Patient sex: F
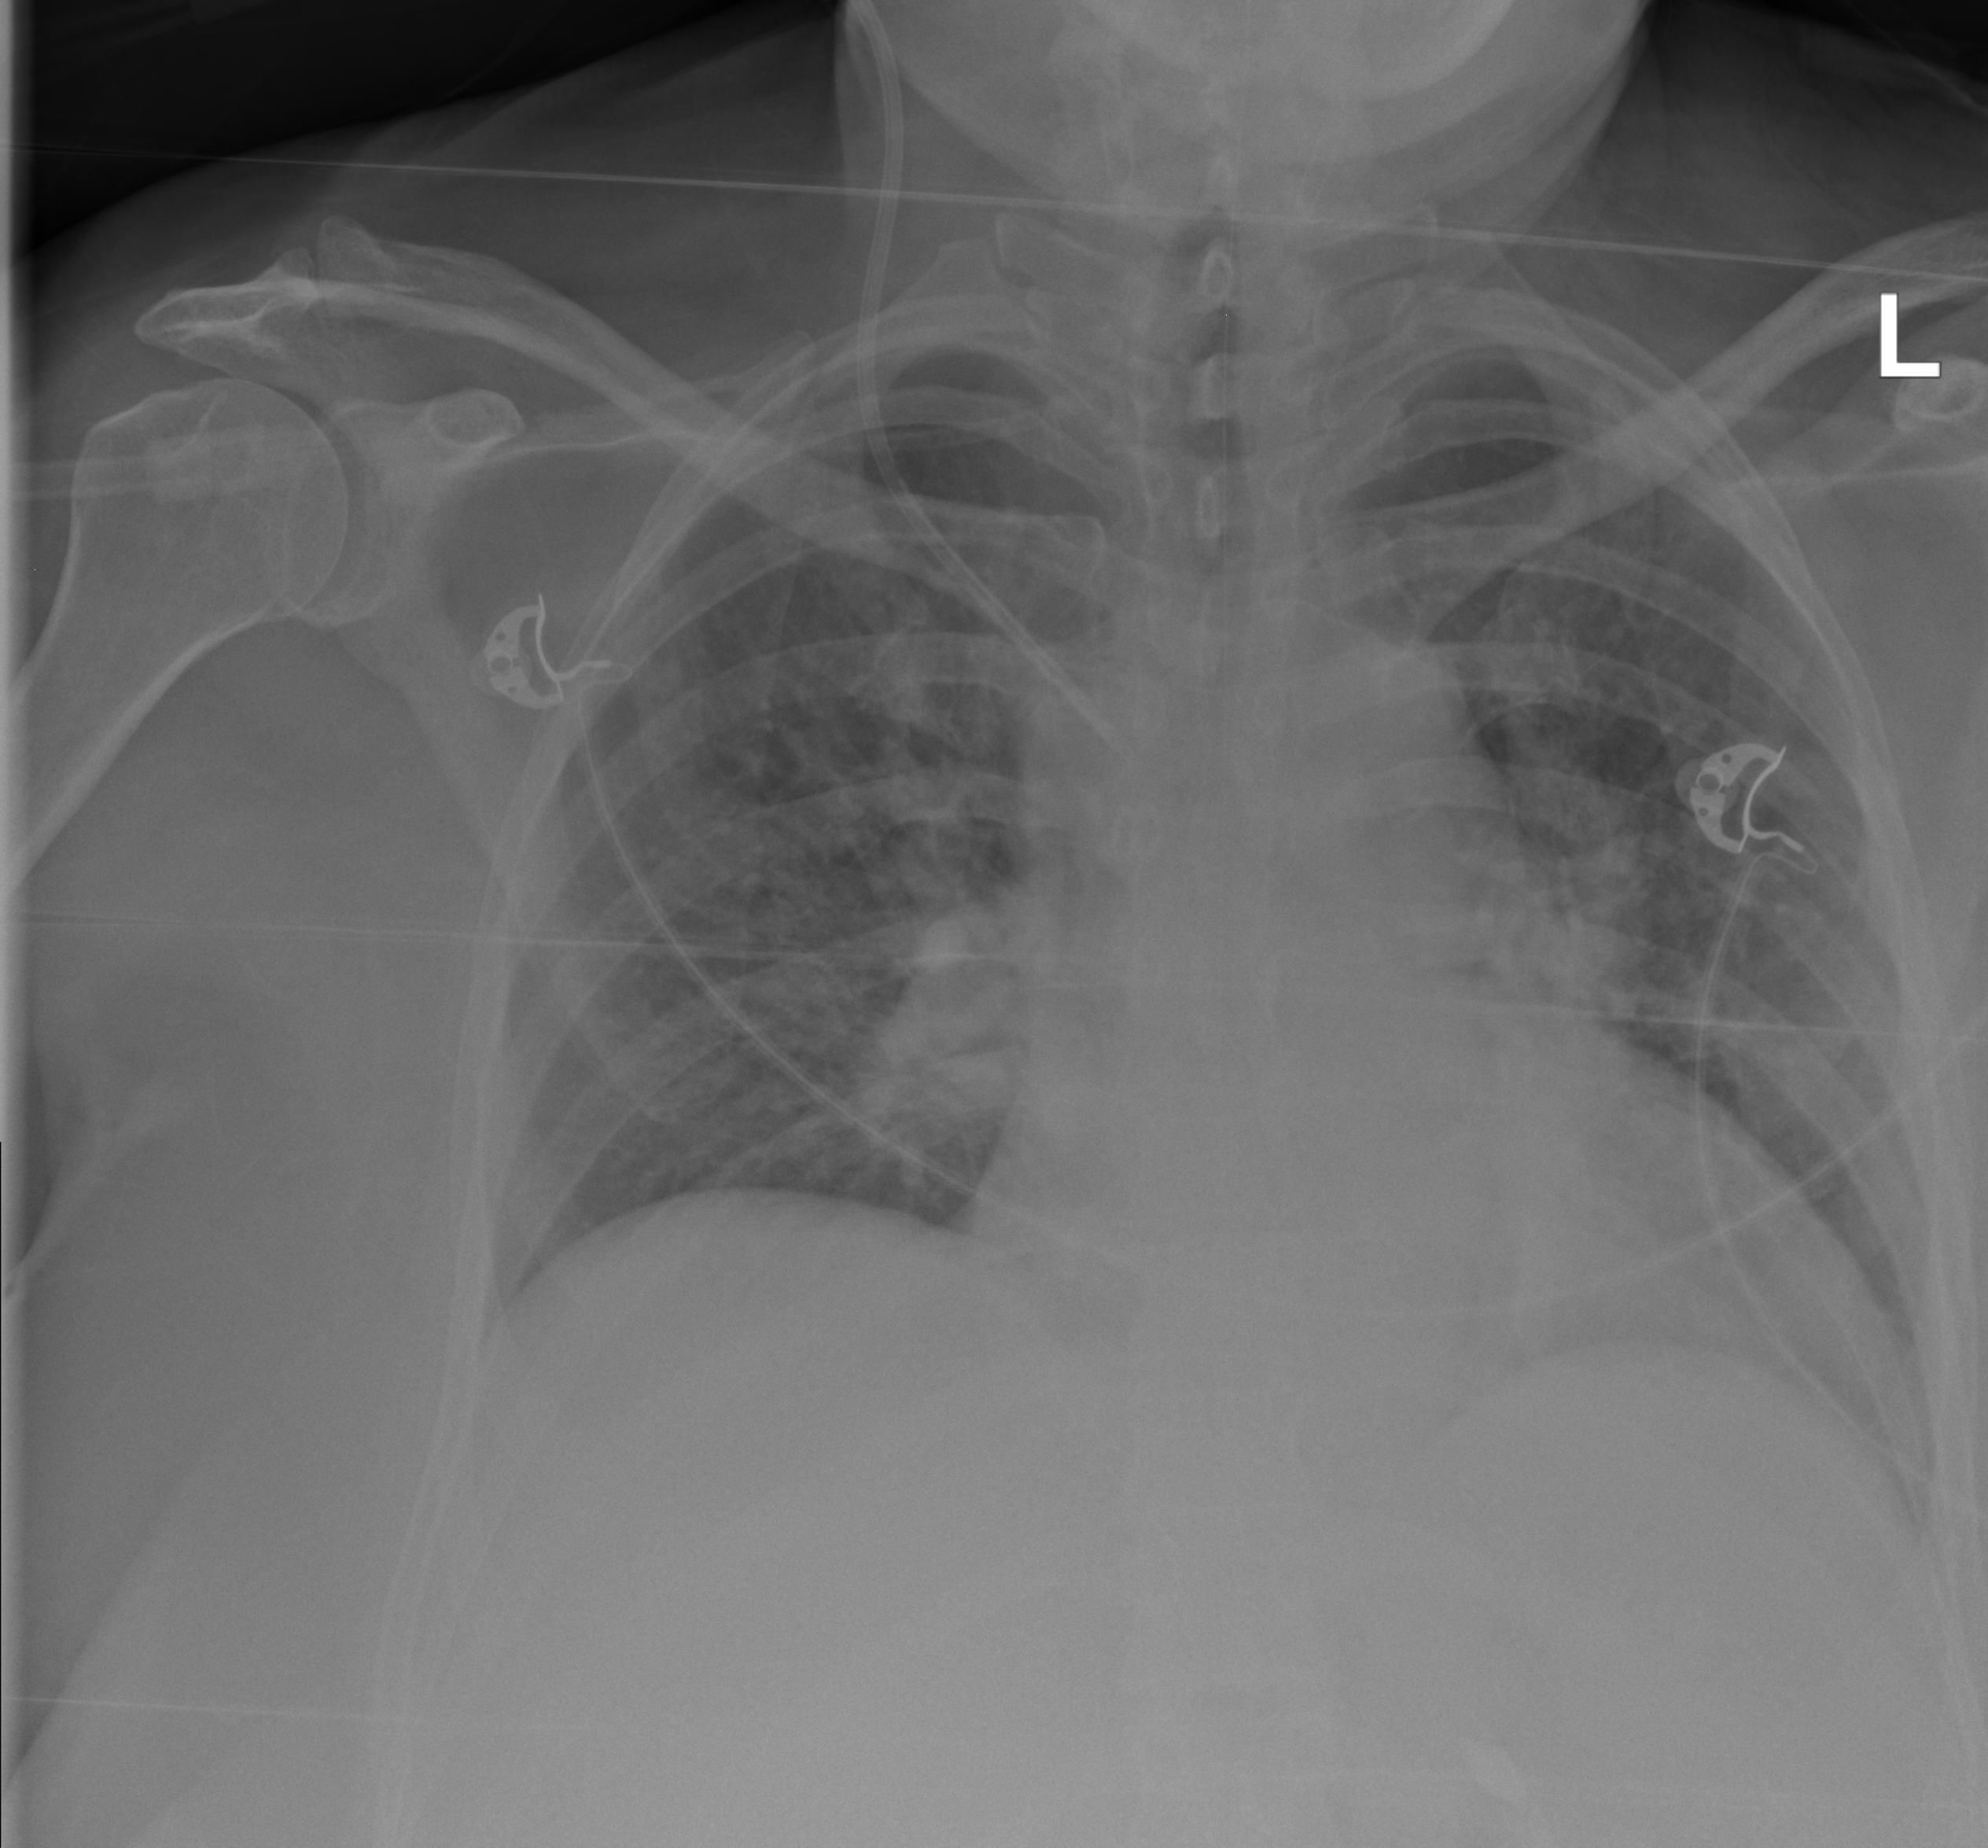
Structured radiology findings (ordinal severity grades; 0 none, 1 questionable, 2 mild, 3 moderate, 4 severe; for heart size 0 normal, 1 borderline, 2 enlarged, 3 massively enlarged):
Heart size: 0
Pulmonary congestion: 2
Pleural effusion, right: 0
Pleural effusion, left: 0
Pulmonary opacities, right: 2
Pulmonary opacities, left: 2
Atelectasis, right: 0
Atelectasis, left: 0